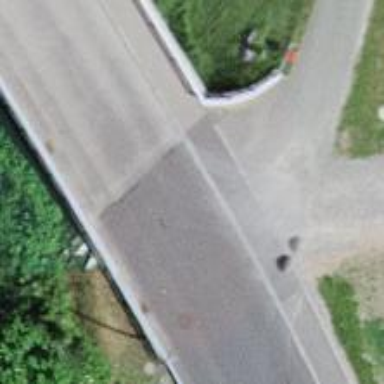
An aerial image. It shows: Tertiary road with asphalt surface that goes over bridge.